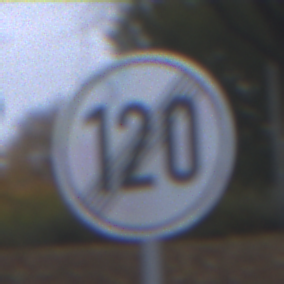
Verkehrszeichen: EndeGeschwindigkeit120
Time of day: MorningAfternoon
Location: Outdoor (Urban)
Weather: Overcast
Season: NotSpecified
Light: Natural